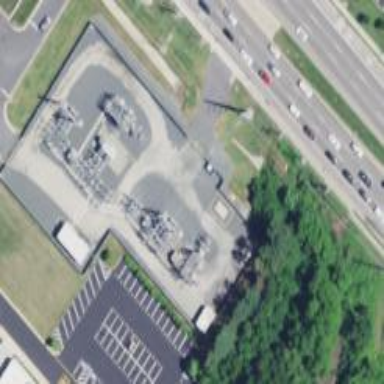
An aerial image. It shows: Distribution power substation surrounded by chain link fence.